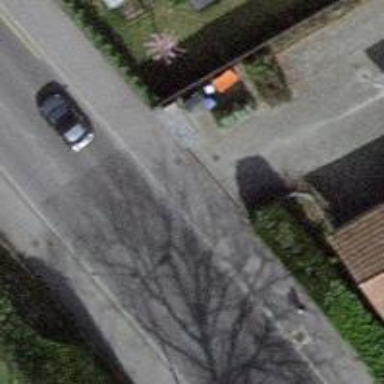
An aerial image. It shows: Asphalt road designated as living street.